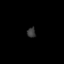
Tissue: lung
Cell type: Myeloid cells
Senescence score: 0.2348
Nuclear area (px): 82
Mean DAPI intensity: 56.585